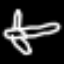
Label: airplane